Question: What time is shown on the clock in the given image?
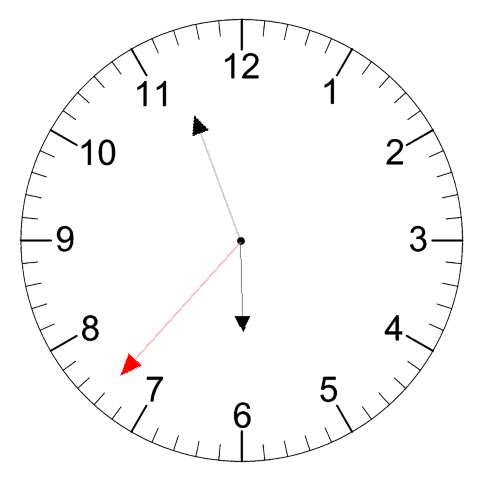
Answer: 05:56:37